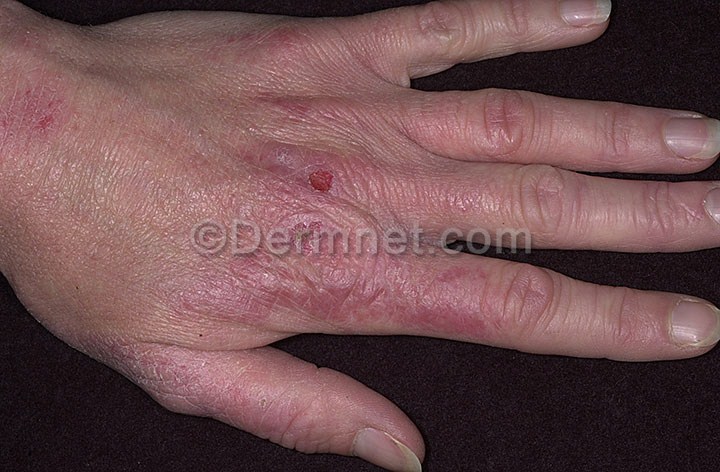
Disease: Exanthems and Drug Eruptions